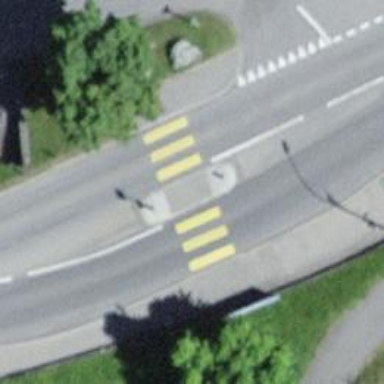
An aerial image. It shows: Zebra crossing with pedestrian island.